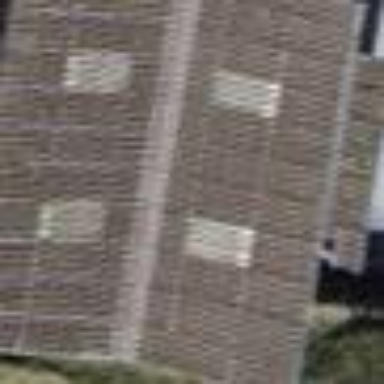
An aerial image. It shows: Shed building.